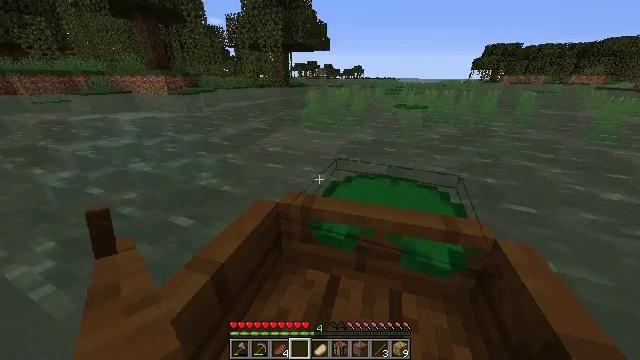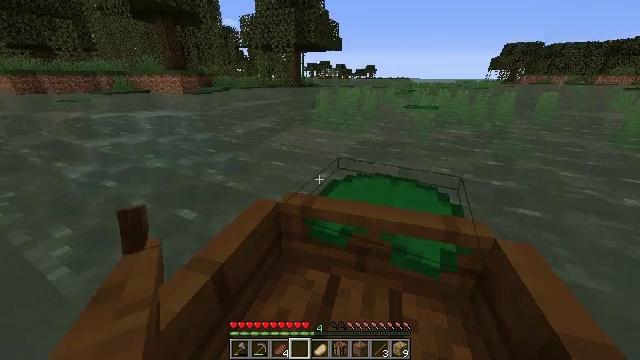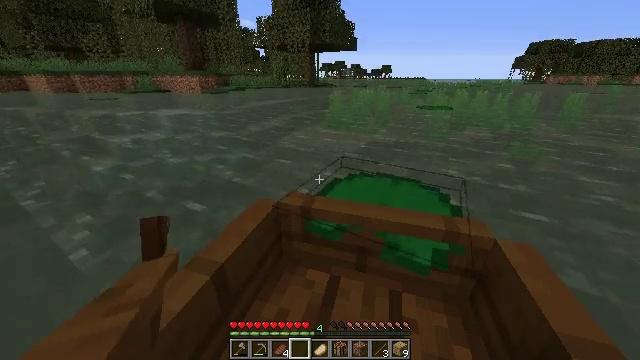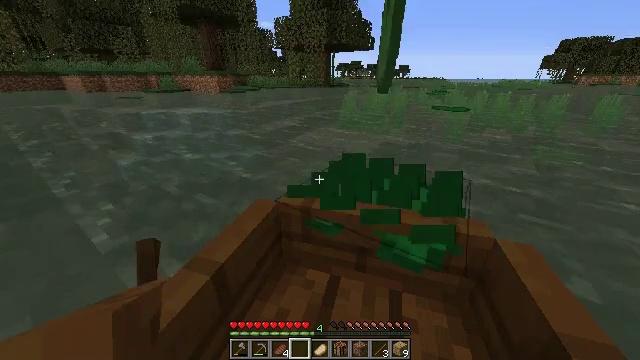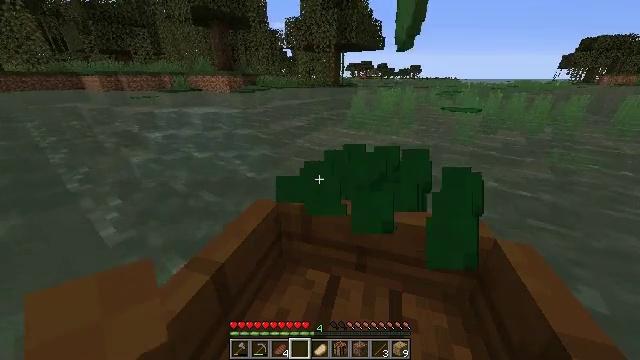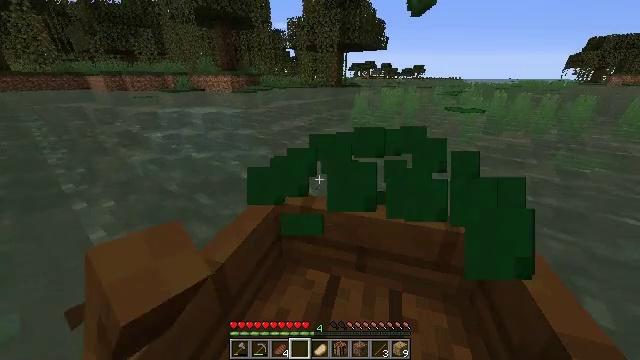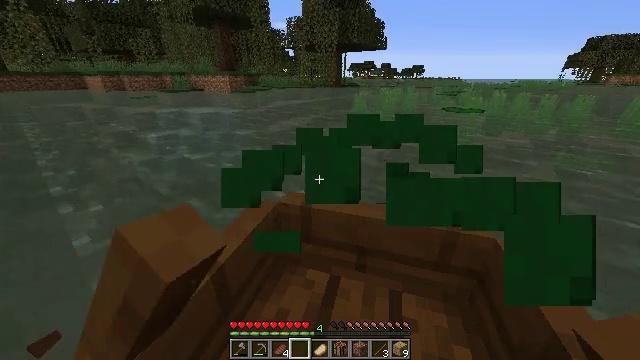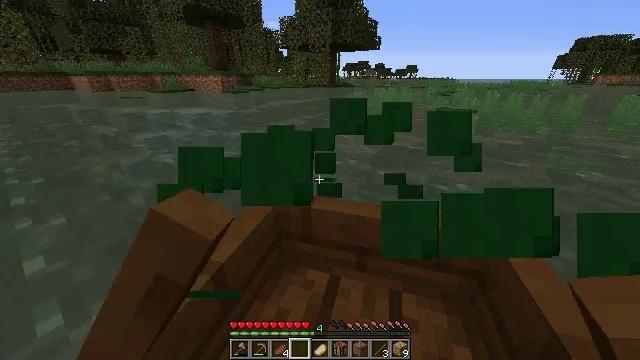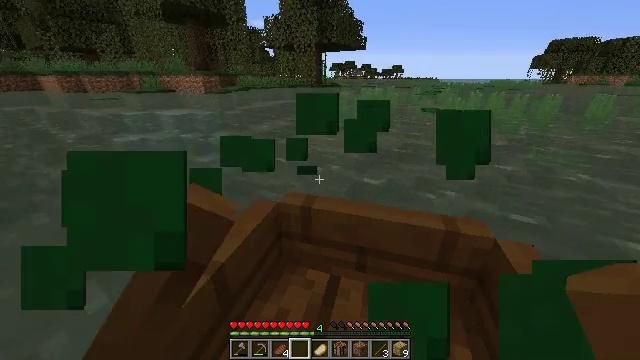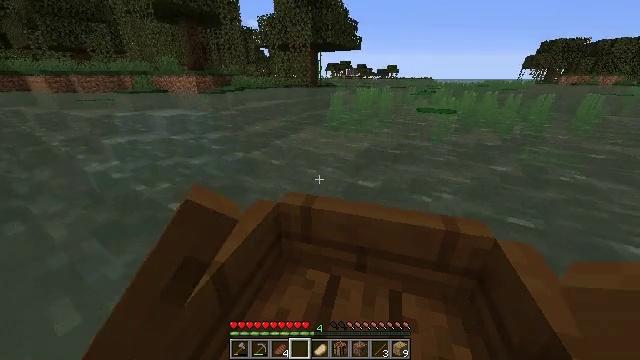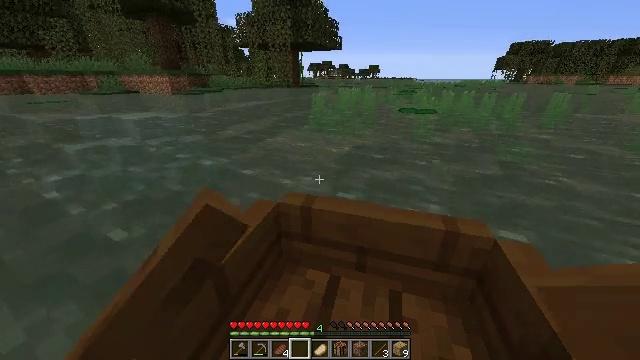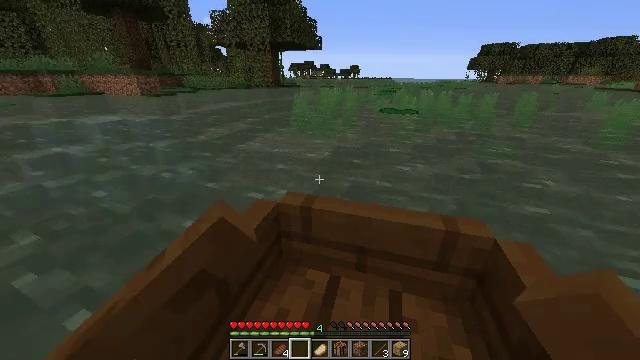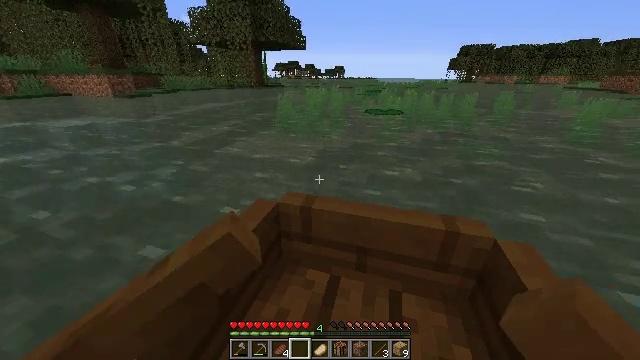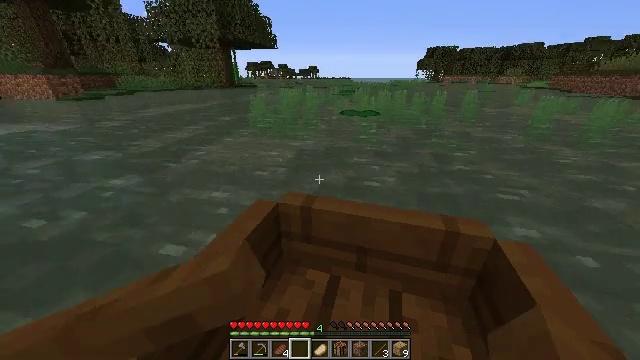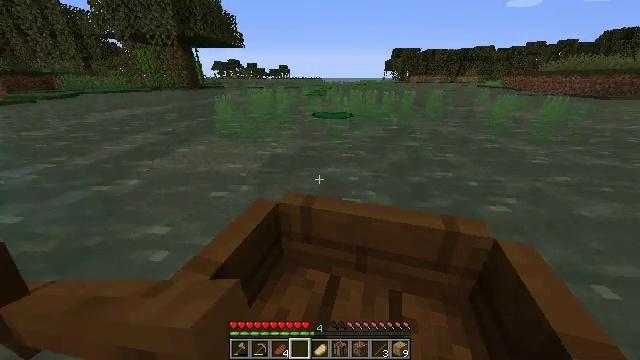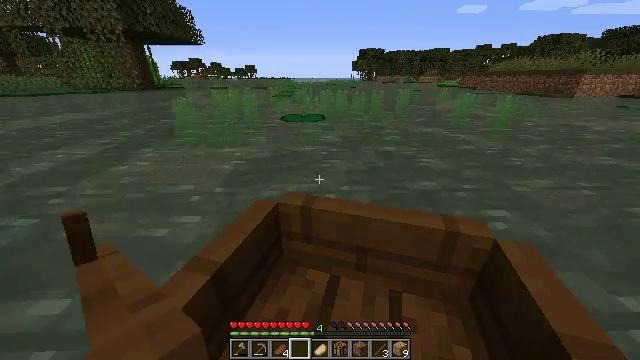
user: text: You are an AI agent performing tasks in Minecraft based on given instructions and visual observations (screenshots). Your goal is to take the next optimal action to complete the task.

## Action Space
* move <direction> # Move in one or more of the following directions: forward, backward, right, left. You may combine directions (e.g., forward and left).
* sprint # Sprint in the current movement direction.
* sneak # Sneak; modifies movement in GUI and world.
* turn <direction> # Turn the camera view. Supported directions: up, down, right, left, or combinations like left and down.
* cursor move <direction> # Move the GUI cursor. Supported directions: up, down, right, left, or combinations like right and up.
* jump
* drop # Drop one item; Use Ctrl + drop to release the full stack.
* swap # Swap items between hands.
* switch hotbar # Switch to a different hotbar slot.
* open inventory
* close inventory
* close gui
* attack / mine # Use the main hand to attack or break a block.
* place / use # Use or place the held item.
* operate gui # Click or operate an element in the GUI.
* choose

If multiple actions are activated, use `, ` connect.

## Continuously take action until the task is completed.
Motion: motion action
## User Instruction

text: Gather seagrass near the seafloor.
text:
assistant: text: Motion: move forward, sprint, jump
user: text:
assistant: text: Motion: move forward, sprint, jump
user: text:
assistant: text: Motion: move forward and move right, sprint, jump
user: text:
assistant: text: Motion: move forward and move right, sprint, jump
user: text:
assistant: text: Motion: move forward and move right, sprint, jump
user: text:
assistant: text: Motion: move forward and move right, sprint, jump
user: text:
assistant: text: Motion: move forward and move right, sprint, jump
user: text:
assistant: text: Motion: move forward and move right, sprint, jump
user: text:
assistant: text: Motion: move forward and move right, sprint, jump
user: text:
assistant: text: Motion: move forward and move right, sprint, jump
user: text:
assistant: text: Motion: move forward and move right, sprint, jump
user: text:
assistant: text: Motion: move forward and move right, sprint, jump
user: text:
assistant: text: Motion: move forward and move right, sprint, jump
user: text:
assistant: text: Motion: move forward and move right, sprint, jump
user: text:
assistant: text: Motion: move forward, sprint, jump
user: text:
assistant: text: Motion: move forward, sprint, jump
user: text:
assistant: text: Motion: move forward and move left, sprint, jump
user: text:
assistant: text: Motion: move forward and move left, sprint, jump
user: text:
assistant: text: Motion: move forward and move left, sprint, jump
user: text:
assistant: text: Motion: move forward and move left, sprint, jump
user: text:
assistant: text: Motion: move forward, sprint, jump
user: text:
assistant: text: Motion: move forward, sprint, jump
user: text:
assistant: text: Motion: move forward, sprint, jump
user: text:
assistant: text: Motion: move forward, jump
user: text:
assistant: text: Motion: move forward and move left, jump
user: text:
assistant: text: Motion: move forward and move left, jump
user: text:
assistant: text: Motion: move forward and move left, jump
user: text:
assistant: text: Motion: move forward, jump
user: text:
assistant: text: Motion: move forward, jump
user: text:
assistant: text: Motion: move forward, jump